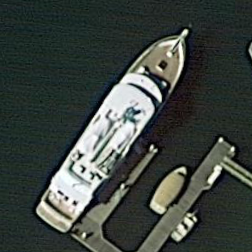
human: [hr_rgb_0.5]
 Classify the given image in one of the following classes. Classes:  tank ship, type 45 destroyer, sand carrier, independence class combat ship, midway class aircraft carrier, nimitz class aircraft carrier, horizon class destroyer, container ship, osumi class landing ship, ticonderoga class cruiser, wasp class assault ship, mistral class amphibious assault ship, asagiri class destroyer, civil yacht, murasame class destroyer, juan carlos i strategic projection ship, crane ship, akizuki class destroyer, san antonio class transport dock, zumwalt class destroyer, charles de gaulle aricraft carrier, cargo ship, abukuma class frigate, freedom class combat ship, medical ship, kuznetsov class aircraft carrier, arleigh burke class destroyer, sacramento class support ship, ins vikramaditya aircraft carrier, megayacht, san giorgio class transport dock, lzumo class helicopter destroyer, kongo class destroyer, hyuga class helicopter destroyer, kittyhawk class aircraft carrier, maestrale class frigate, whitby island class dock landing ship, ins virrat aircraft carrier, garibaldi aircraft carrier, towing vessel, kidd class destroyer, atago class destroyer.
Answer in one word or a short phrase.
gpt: Civil yacht